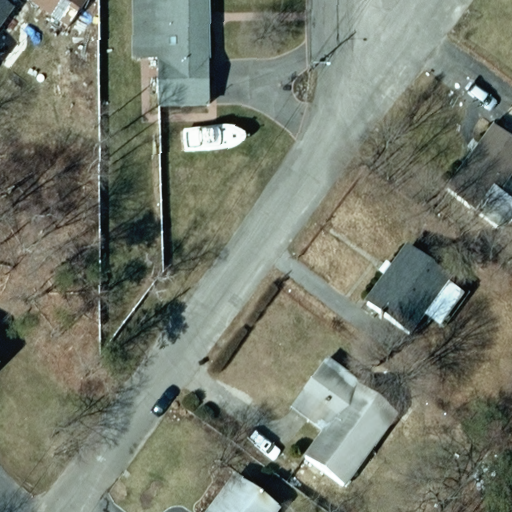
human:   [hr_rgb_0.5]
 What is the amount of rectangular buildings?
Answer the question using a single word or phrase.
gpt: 4

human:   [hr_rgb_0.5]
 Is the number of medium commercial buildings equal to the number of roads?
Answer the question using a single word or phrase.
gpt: no

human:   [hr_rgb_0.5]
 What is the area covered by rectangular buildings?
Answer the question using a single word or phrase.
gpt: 466m2

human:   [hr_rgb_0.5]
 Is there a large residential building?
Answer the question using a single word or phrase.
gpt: no

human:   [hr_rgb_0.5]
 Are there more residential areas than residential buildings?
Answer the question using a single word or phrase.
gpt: no

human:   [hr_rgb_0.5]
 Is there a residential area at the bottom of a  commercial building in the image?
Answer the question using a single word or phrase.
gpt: no

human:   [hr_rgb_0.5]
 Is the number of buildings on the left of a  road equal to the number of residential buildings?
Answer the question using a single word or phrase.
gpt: no

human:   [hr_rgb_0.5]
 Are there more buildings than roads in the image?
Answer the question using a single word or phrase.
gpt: yes

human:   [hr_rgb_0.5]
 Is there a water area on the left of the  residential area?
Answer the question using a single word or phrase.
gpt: no

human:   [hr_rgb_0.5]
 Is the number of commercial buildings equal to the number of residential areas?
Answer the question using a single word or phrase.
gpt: no

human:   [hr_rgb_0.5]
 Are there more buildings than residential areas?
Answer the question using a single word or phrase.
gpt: yes

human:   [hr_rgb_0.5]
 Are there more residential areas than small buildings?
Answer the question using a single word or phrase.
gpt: no

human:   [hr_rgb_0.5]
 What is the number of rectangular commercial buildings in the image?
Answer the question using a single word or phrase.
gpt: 0

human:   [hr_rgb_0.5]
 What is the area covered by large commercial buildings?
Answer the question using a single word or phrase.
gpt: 0m2

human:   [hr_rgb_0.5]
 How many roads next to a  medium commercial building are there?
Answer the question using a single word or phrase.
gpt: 0

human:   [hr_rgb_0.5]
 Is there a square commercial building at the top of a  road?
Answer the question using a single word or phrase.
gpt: no

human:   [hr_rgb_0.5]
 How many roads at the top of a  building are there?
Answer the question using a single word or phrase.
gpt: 2

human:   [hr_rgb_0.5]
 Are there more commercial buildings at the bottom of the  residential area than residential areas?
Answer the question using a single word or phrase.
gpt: no

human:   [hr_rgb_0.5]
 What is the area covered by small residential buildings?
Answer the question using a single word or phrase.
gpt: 69m2

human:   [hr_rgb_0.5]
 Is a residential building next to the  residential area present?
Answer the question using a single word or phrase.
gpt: yes

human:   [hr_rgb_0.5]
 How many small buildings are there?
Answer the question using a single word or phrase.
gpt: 3

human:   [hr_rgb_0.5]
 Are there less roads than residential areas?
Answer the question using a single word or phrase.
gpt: no

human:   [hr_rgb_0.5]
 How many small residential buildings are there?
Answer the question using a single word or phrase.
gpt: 3

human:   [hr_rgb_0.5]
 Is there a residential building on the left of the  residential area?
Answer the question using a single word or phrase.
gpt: yes

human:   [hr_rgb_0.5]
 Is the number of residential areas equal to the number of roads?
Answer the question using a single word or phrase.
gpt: no

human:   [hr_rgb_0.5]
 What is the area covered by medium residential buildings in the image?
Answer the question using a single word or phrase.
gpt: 915m2

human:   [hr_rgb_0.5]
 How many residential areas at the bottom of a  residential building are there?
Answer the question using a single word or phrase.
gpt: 1

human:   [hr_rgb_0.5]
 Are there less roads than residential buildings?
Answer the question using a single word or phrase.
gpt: yes

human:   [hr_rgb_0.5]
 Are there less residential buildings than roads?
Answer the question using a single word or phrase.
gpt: no

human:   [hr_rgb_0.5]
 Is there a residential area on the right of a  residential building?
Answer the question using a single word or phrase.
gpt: yes

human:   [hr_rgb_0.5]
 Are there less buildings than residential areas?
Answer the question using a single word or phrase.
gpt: no

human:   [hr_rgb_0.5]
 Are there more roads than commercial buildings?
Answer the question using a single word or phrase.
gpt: yes

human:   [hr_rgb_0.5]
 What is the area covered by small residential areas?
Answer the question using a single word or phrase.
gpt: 0m2

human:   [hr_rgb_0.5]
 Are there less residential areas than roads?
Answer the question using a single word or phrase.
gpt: yes

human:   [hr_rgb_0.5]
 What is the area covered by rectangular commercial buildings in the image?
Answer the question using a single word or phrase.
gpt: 0m2

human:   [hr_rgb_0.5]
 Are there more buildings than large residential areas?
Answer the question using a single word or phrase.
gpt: yes